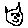
Label: cat